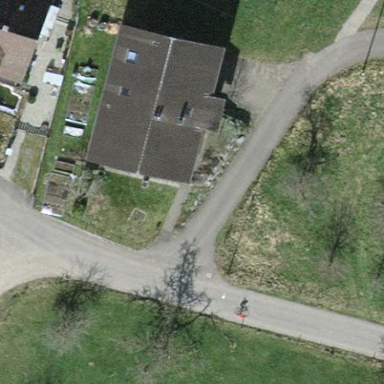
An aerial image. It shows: Detached building with gabled roof.